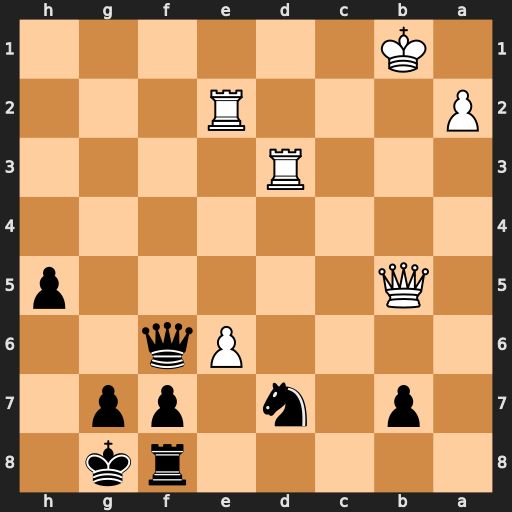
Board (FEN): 5rk1/1p1n1pp1/4Pq2/1Q5p/8/3R4/P3R3/1K6
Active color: b
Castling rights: -
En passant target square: -
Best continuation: Qf1+ Rd1 Qxd1+